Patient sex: F
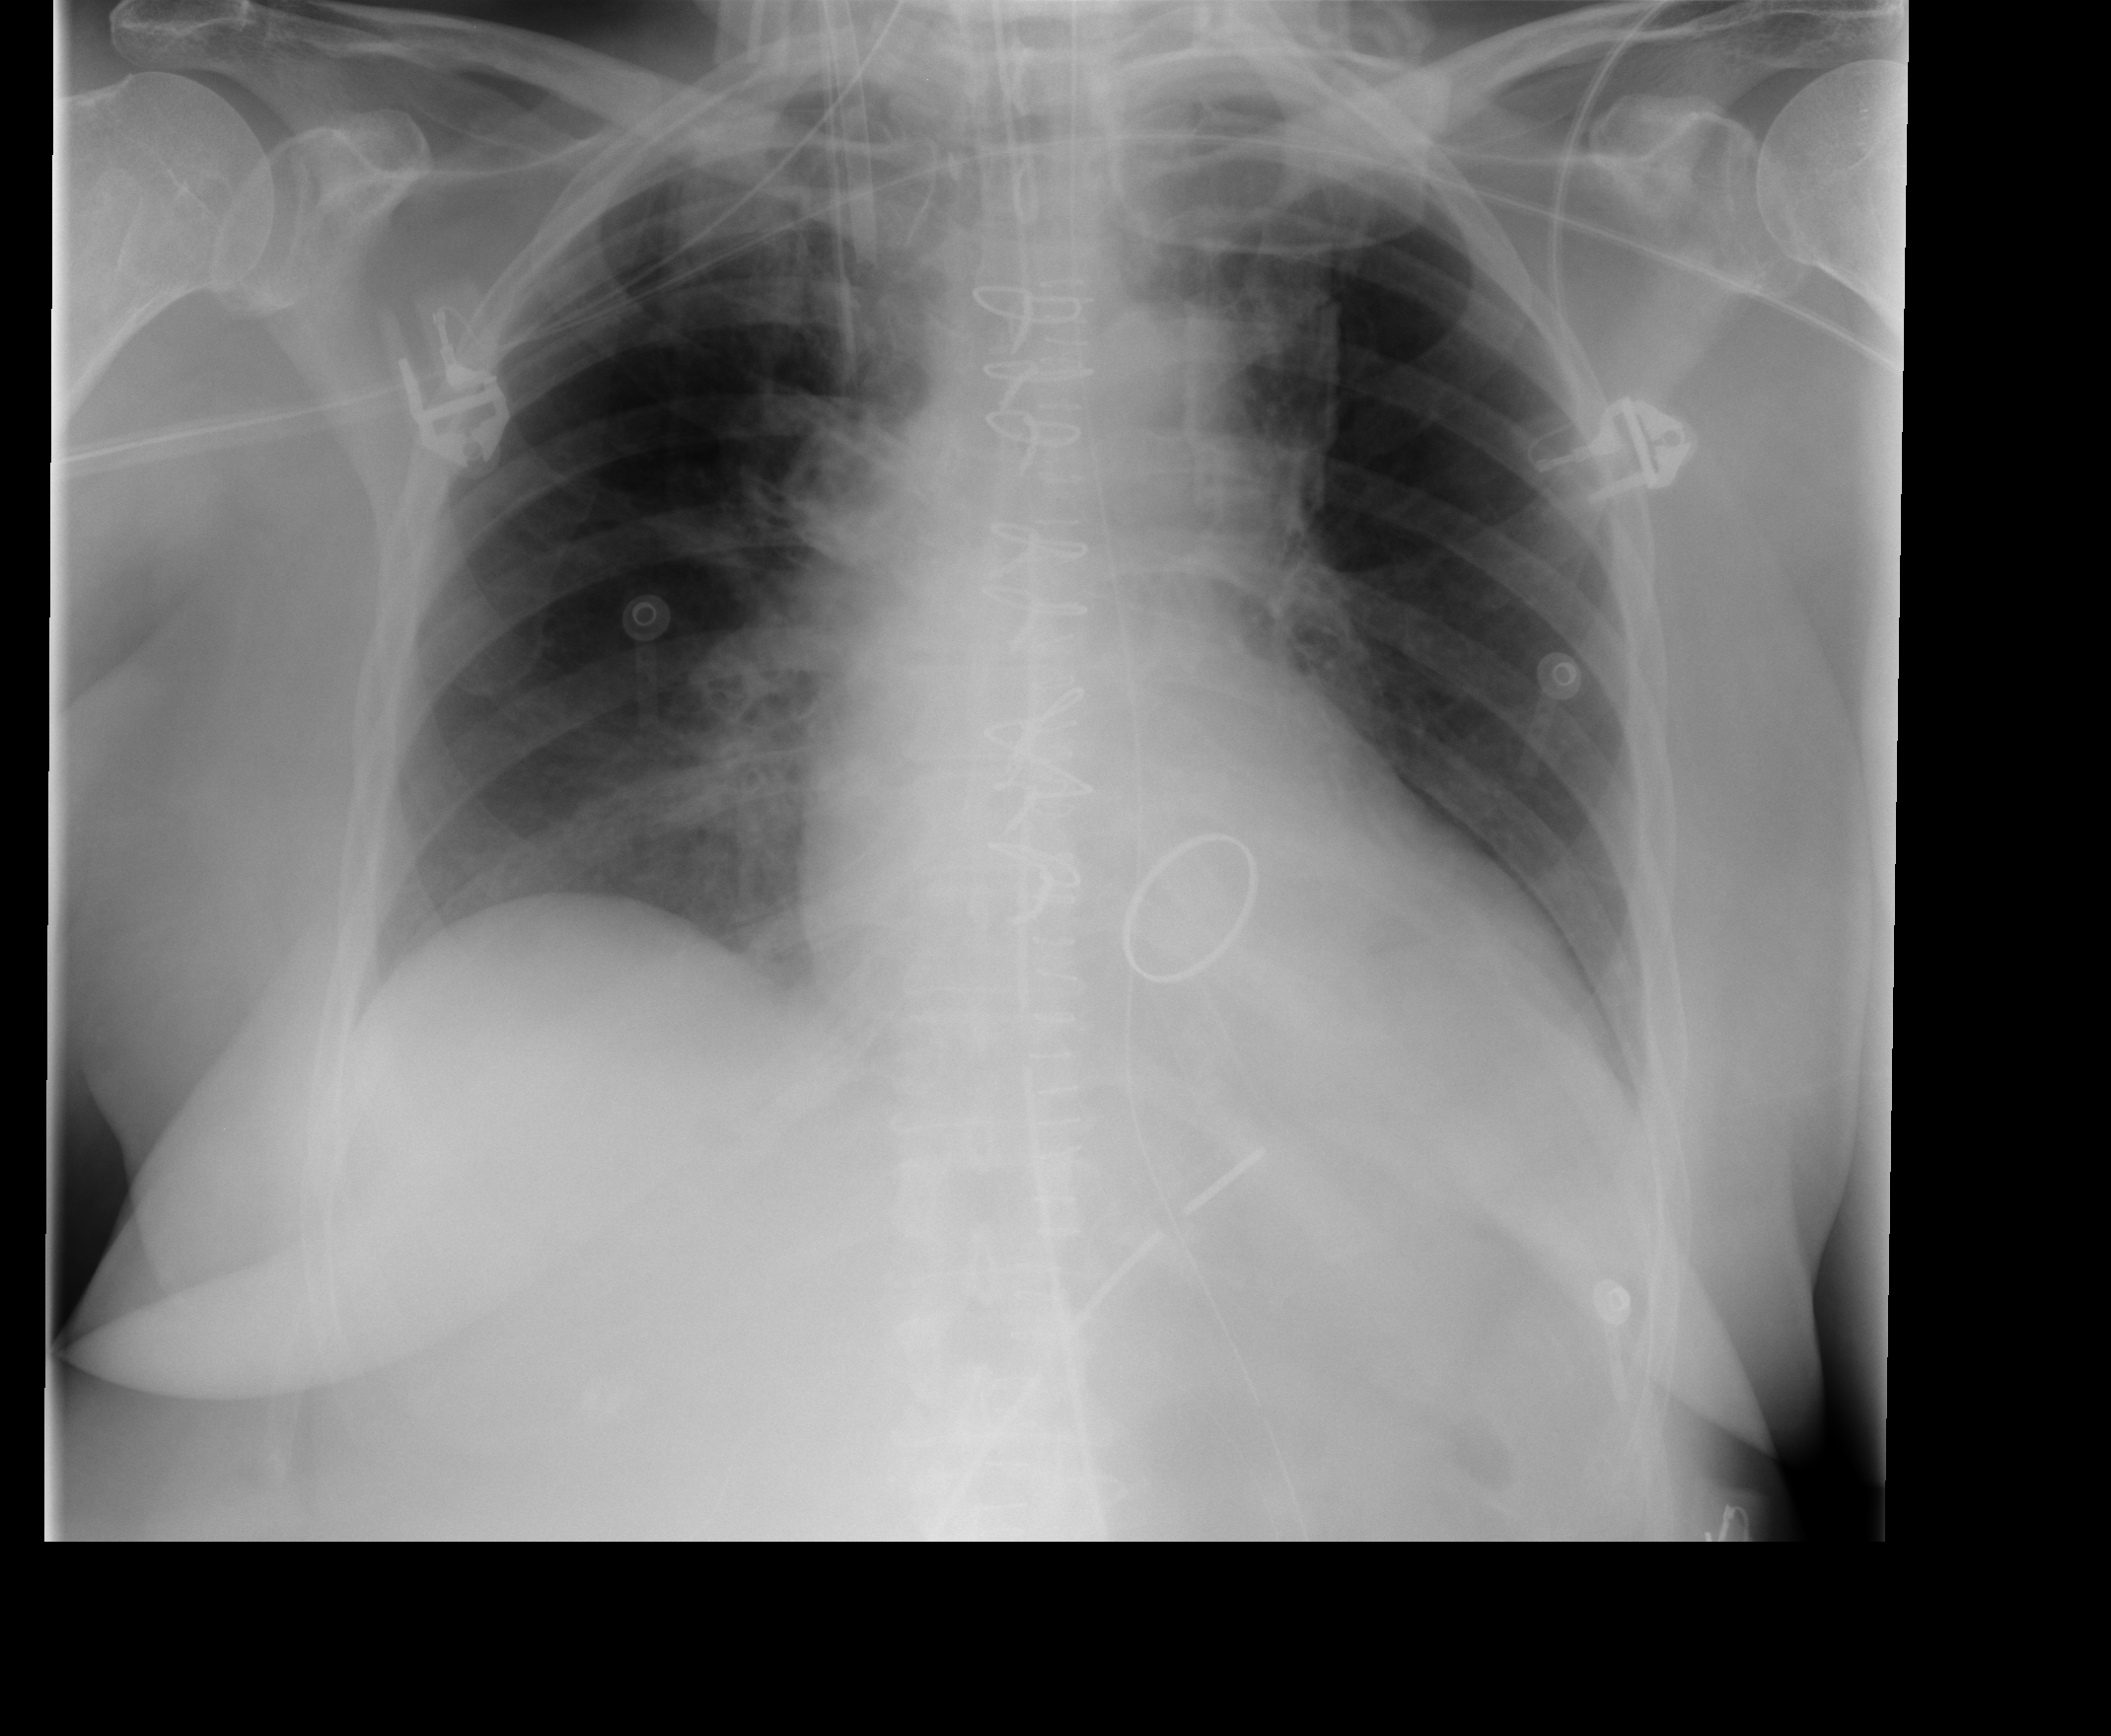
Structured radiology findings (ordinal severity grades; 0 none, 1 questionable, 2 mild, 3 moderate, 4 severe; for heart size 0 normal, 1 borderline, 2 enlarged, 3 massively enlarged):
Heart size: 2
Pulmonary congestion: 0
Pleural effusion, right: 0
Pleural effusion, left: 0
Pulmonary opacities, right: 0
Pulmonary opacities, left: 0
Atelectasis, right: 1
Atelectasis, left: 0